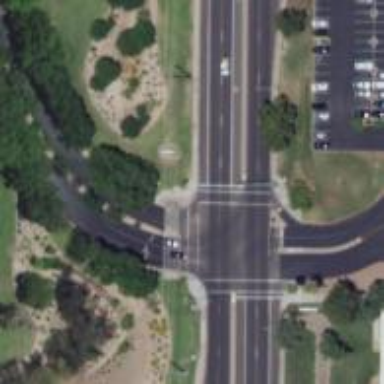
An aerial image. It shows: Solid stop line on the road marking.